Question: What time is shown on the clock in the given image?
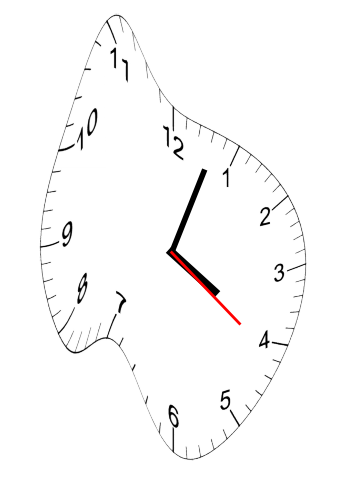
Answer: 04:03:21